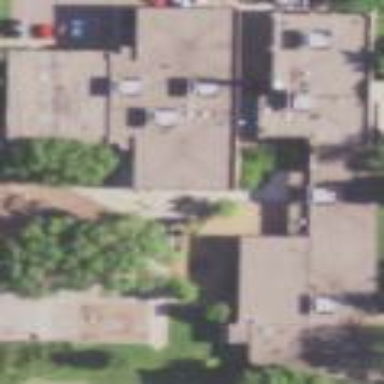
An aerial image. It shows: School building.